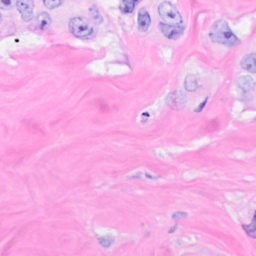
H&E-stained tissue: Breast